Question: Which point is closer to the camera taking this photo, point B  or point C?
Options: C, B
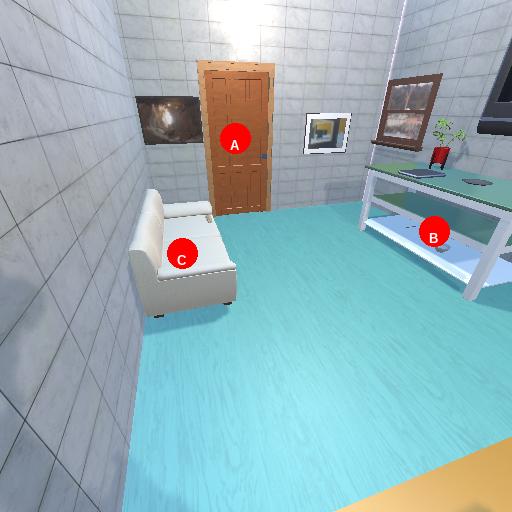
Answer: C